Question: Count the number of objects in the diagram.
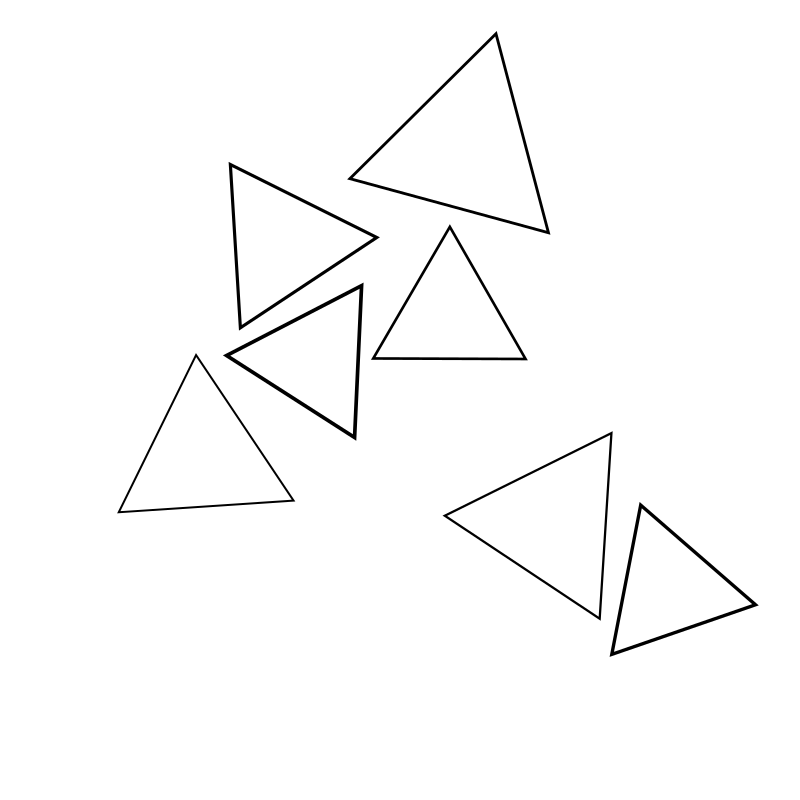
Answer: 7